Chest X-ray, PA view. Patient: 40 years old, sex F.
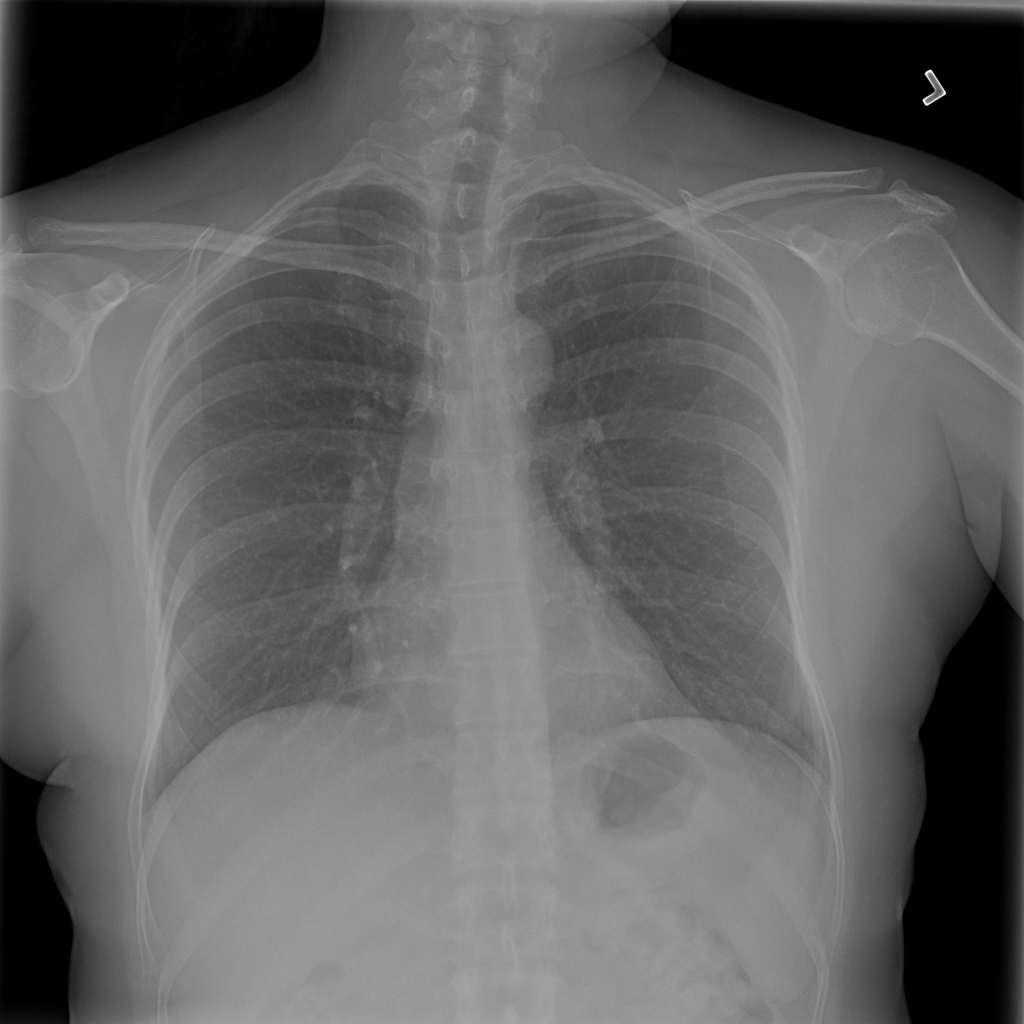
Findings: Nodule